Question: I have just installed TortoiseGit 1.6.5, Git Extensions 2.21, and SmartGit 2.0.4 on Windows 7 64bit thirty minutes ago.
Would this cause any compatibility issues?
---
I think TortoiseGit and Git Extensions should coexist well, because by default <URL> displays commands of both TortoiseGit and Git Extensions in the context menu.
From official website of <URL>:

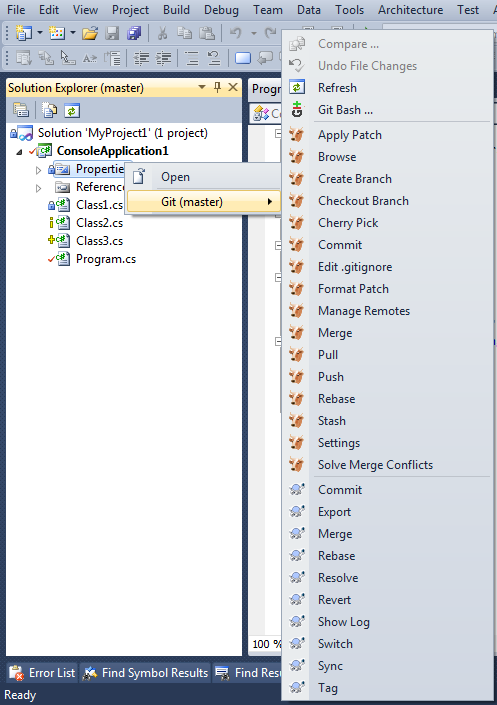
Answer: It's not uncommon to use different clients for different purposes, as they all have their strengths and weaknesses. Multiple clients generally work very well together. Just keep in mind you might have to do a rescan/refresh for one client to notice changes made by another. I have seen the occasional problem where tortoisegit is doing a caching operation that momentarily locks out the other clients. It was annoying enough for me to uninstall tortoisegit, but we have 60,000 versioned files so it may be more noticeable on our codebase than others. Just keep that in mind if you see error messages about locks you didn't expect.